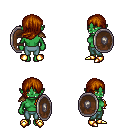
a pixel art fantasy rpg character, female body template, orc, green skin, leather shoulder armor, teal pants, brunette left-swept hairstyle, gold boots, shield, four views (front, back, left, right), 2x2 character sprite sheet, small pixel art, hard edges, no anti-aliasing